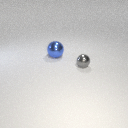
large blue metal sphere to the left of small gray metal sphere